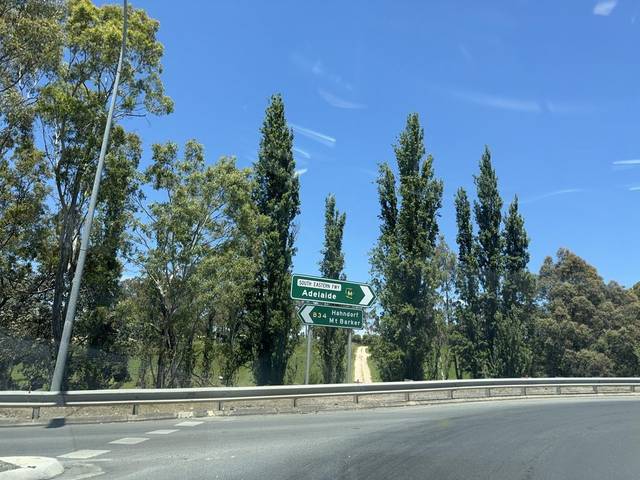
Region: Australia
Coordinates: -35.019, 138.788